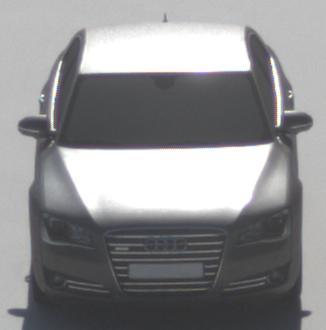
Make: Audi
Model: A8 D4
Model produced from: 2009
Model produced until: 2017
Doors: 4
Color: gray
Road condition: dry road
Daytime: morning or afternoon
Contrast: high contrast